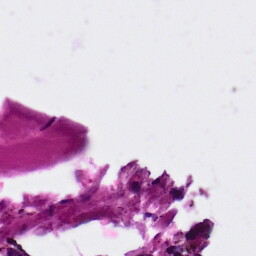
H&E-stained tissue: Ovarian